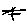
Label: line